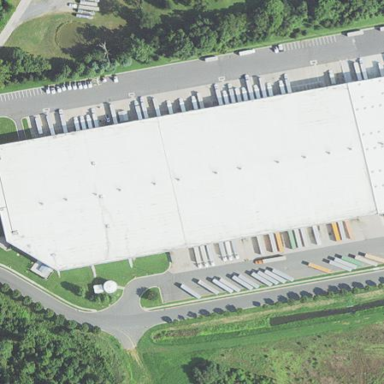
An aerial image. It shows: Warehouse building.